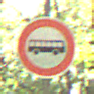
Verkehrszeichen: VerbotKraftomnibusse
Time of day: Midday
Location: Outdoor (Nature)
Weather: Clear
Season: NotSpecified
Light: Natural